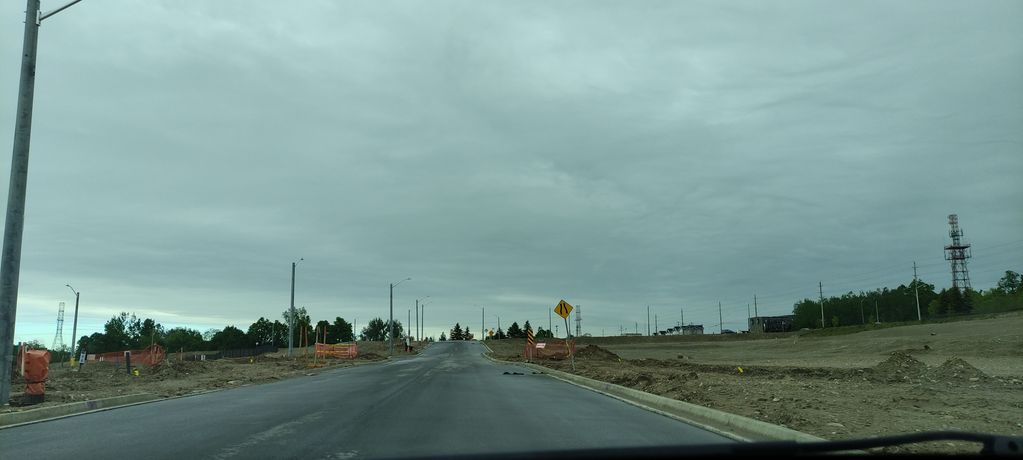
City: kitchener-waterloo